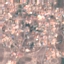
Label: Residential